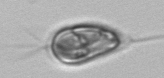
Label: Chrysochromulina